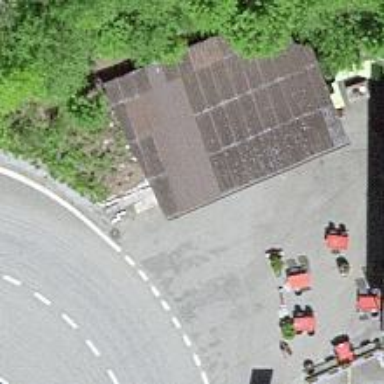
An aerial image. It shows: Bus stop with platform for public transport.